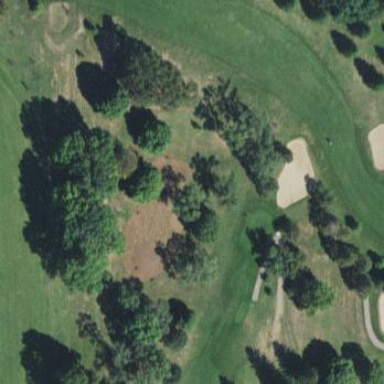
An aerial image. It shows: Area with grass used as rough in golf course.